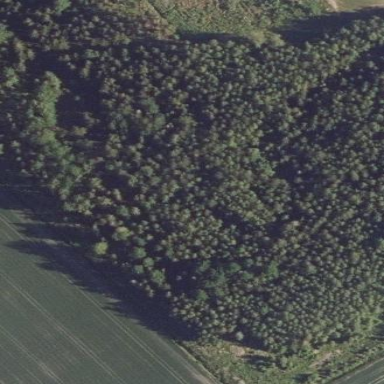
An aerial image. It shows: Forest area.